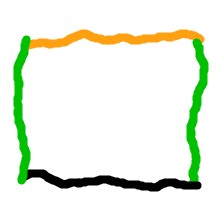
Shape: rectangle